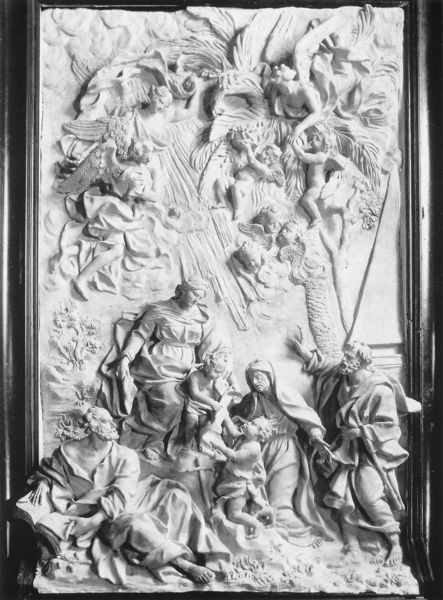
Titel: Die Heilige Familie (Bozzetto?)
Künstler: Domenico Guidi
Institution: Privatsammlung
Schlagwörter: baum, flügel, gott, hand, himmel, kopf, mann, umhang, weiß, wolken, bäume, frauen, menschen, sitzen, frau, grau, kleid, marmor, männer, schwarz, tuch, bart, falten, rahmen, stein, bild, stamm, wind, gewand, haare, kutte, sitzend, stoff, gewänder, kind, kinder, engel, statue, relief, liegen, figuren, kopftuch, lesen, palme, bildhauerei, liegend, foto, fotografie, alter, buch, strahlen, jungfrau, schwarzweiß, christus, jesus, kreuzigung, märtyrer, verehrung, jünger, putten, maria, madonna, putti, petrus, anna, josef, jesuskind